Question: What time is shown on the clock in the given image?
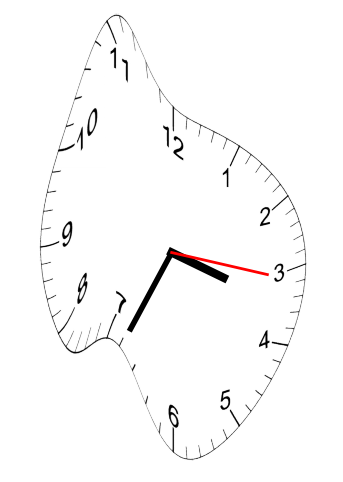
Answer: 03:34:16